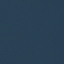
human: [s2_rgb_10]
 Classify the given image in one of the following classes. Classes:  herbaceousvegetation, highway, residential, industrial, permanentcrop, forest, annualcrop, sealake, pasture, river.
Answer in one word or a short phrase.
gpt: SeaLake